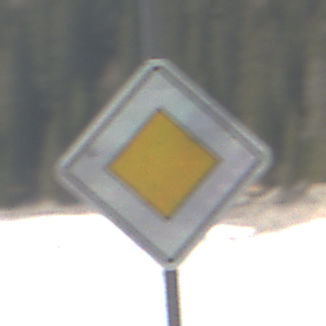
Verkehrszeichen: Vorfahrtsstrasse
Umgebung: Outdoor, Nature
Tageszeit: Midday
Wetter: PartlyCloudy
Licht: Natural
Jahreszeit: NotSpecified
Kontrast: HighContrast